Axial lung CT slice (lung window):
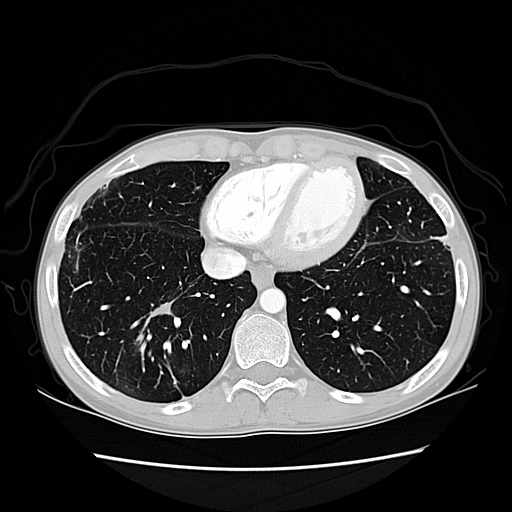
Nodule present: no